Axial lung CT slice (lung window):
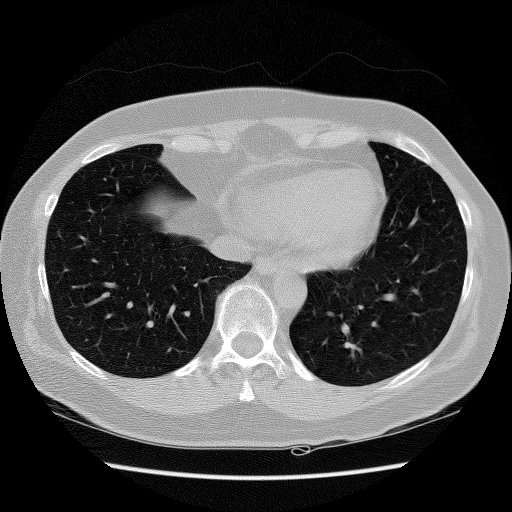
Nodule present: no